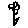
Label: flower